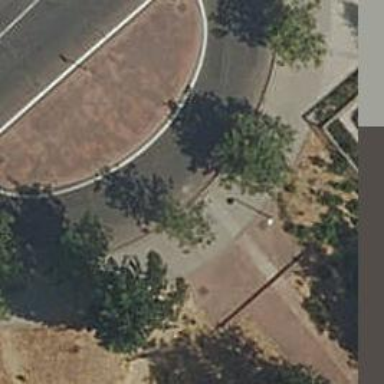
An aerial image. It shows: Kerb serving as barrier.